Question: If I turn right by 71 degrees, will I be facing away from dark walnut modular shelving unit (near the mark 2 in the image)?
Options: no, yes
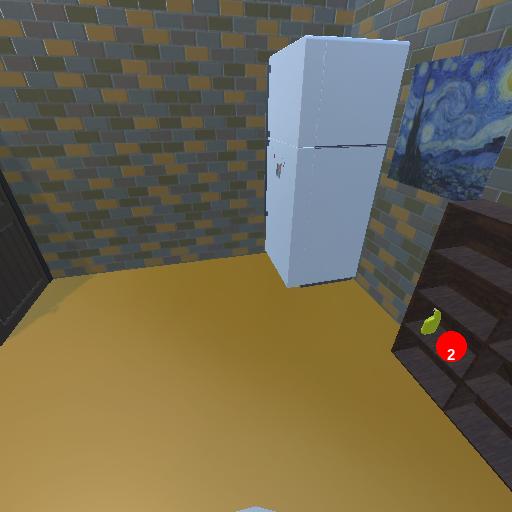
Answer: no